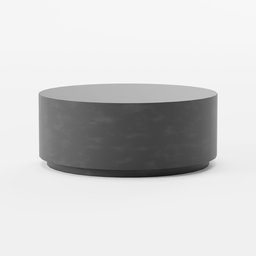
Label: furniture